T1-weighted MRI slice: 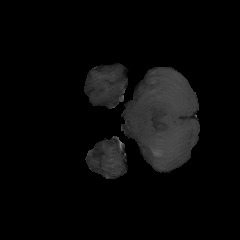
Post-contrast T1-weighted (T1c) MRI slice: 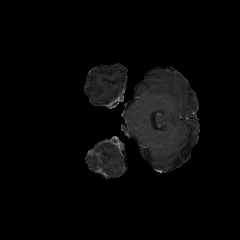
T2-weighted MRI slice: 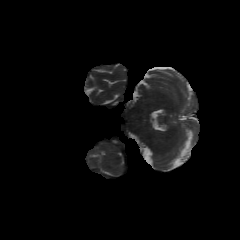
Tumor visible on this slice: no